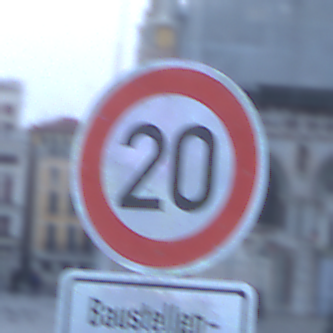
Verkehrszeichen: Geschwindigkeit20
Zusatzzeichen unten: HinweiseAufGefahrenDurchVerbaleAngabe2
Umgebung: Outdoor, Urban
Tageszeit: Dawn
Wetter: Clear
Licht: Natural
Jahreszeit: NotSpecified
Kontrast: LowContrast